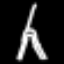
Label: The Eiffel Tower